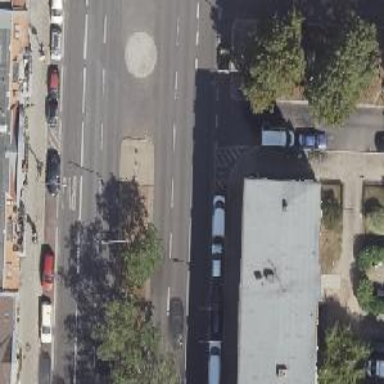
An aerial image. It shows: Traffic island located on footway.